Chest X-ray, AP view. Patient: 45 years old, sex F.
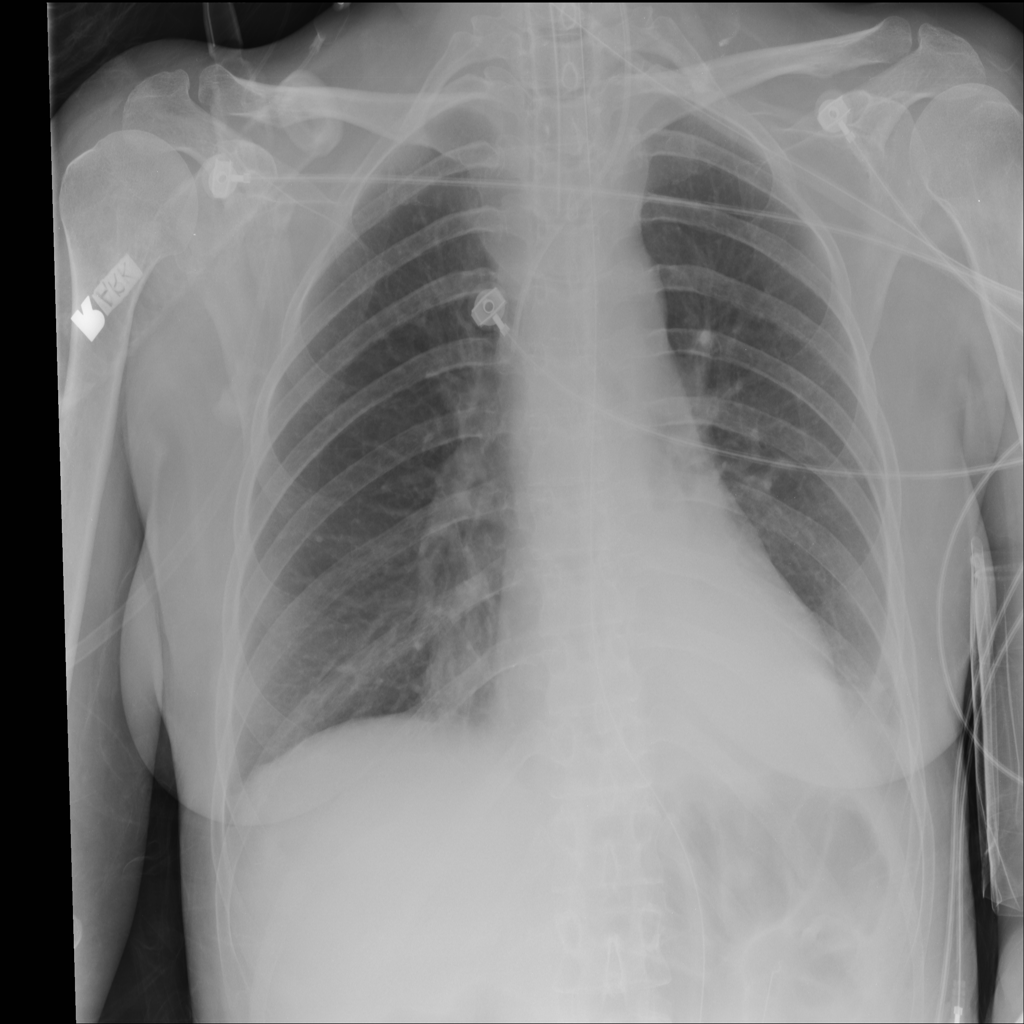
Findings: Consolidation, Effusion